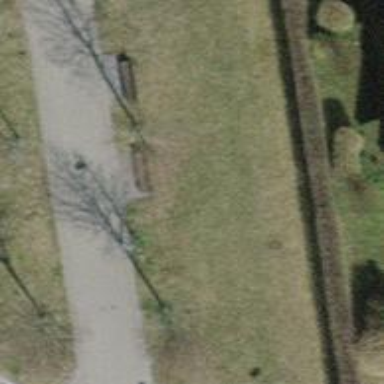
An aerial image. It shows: Brown bench.